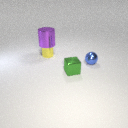
large purple metal cylinder above small yellow metal cylinder